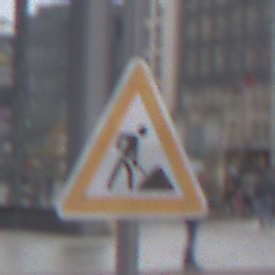
Verkehrszeichen: Arbeitsstelle
Umgebung: Outdoor, Urban
Tageszeit: MorningAfternoon
Wetter: Overcast
Licht: Natural
Jahreszeit: NotSpecified
Kontrast: LowContrast